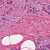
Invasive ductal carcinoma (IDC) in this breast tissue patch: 0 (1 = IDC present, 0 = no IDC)